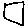
Label: square